Question: I'm testing google's in-app billing. I follow the instruction of google in-app billing training, using the IabHelper.
I setup the IabHelper successfully.
'''
mHelper.startSetup(new IabHelper.OnIabSetupFinishedListener() {
public void onIabSetupFinished(IabResult result) {
Log.d("GooglePay", "Setup finished.");
if (!result.isSuccess()) {
// Oh no, there was a problem.
Log.d("GooglePay", "Problem setting up in-app billing: " + result);
return;
}
// Have we been disposed of in the meantime? If so, quit.
if (mHelper == null) return;
mBroadcastReceiver = new IabBroadcastReceiver(GooglePayPlugin.this);
IntentFilter broadcastFilter = new IntentFilter(IabBroadcastReceiver.ACTION);
mActivity.registerReceiver(mBroadcastReceiver, broadcastFilter);
}
});
'''
Then, I call the purchase API of IabHelper.
'''
try {
mHelper.launchPurchaseFlow(mActivity, productID, RC_REQUEST,
mPurchaseFinishedListener, payload);
} catch (IabAsyncInProgressException e) {
Log.d("GooglePay", "Error launching purchase flow. Another async operation in progress.");
}
'''
But, I always got a popup windows says: "Cong Fu Wu Qi Jian Suo Xin Xi Shi Chu Cuo . [DF-DFERH-01]", as the following picture.

The logcat information is in attated.
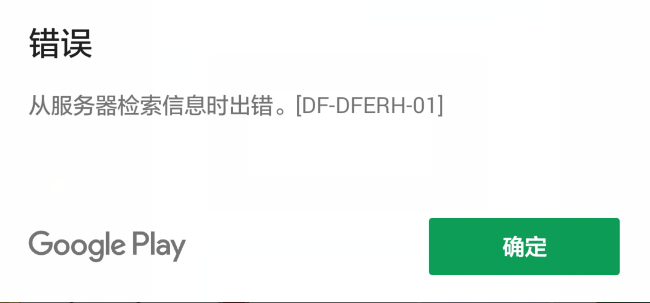
Answer: I solved this issue eventually, put my answer here, hope it help those who met the same problem like me.
mHelper.launchPurchaseFlow(mActivity, productID, RC_REQUEST,
mPurchaseFinishedListener, payload);
The "payLoad" parameter is too long, I set the payload to empty string, then the problem is sloved, no more df-dferh-01.
It's nothing to do with the VPN, nothing to do with the google library, just because the payload is too long for google play service interface.